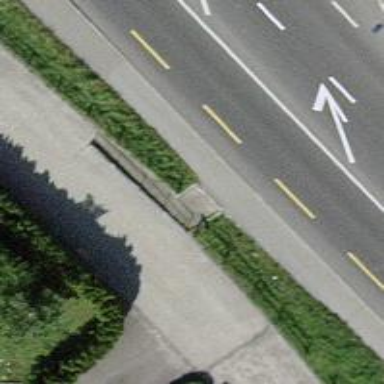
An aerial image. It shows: Cycle barrier.